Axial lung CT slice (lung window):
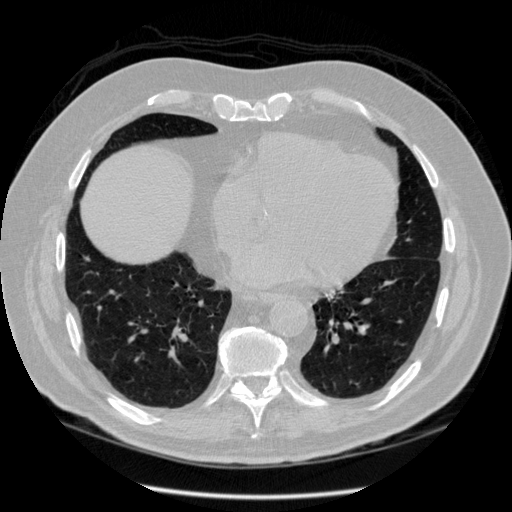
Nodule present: no